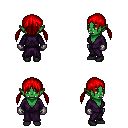
a pixel art fantasy rpg character, female body template, orc, green skin, purple robe, white pants, red twin-tailed hairstyle, metal gloves, black shoes, four views (front, back, left, right), 2x2 character sprite sheet, small pixel art, hard edges, no anti-aliasing